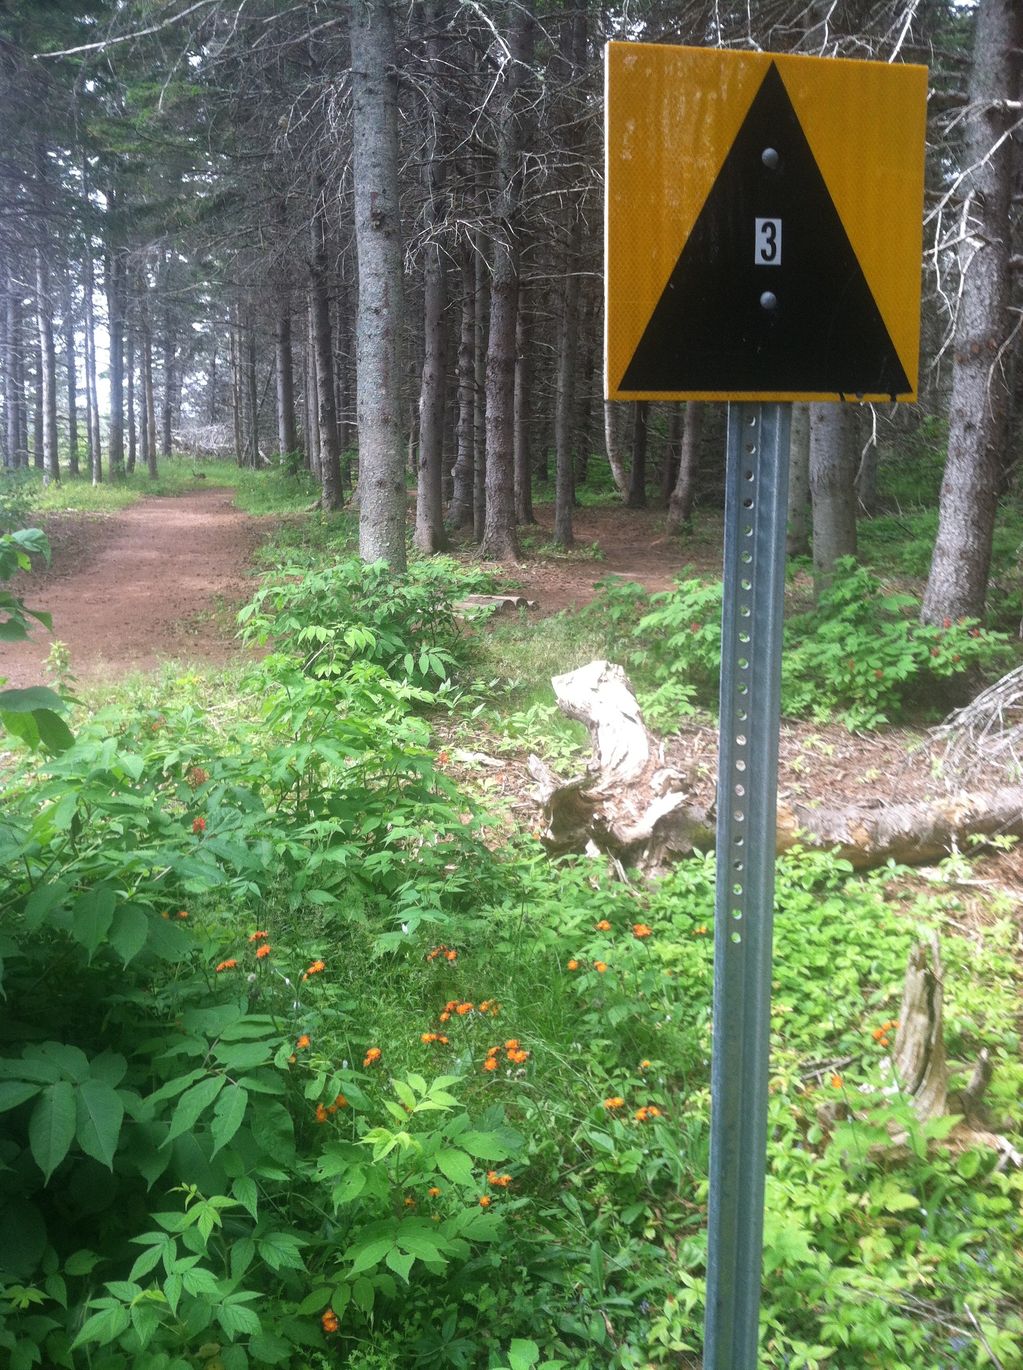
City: charlottetown